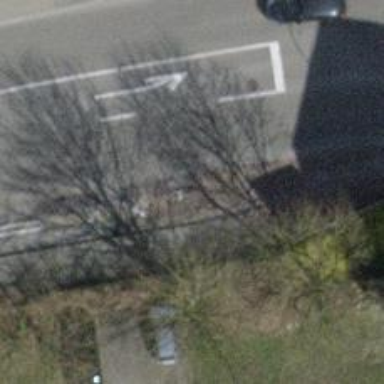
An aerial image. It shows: Bus stop with platform for public transport.